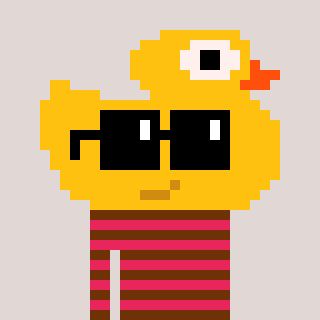
a pixel art character with square black sunglasses, a ducky-shaped head and a redpinkish-colored body on a warm background